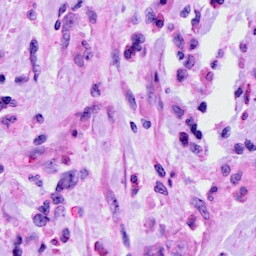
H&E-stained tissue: Cervix